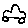
Label: car